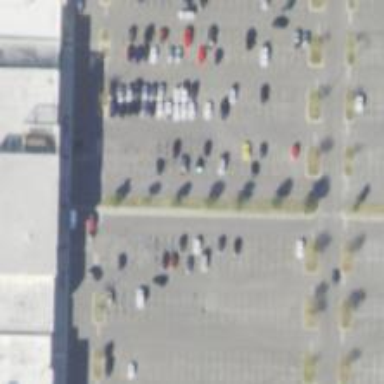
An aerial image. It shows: Parking space is available.